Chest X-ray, PA view. Patient: 31 years old, sex M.
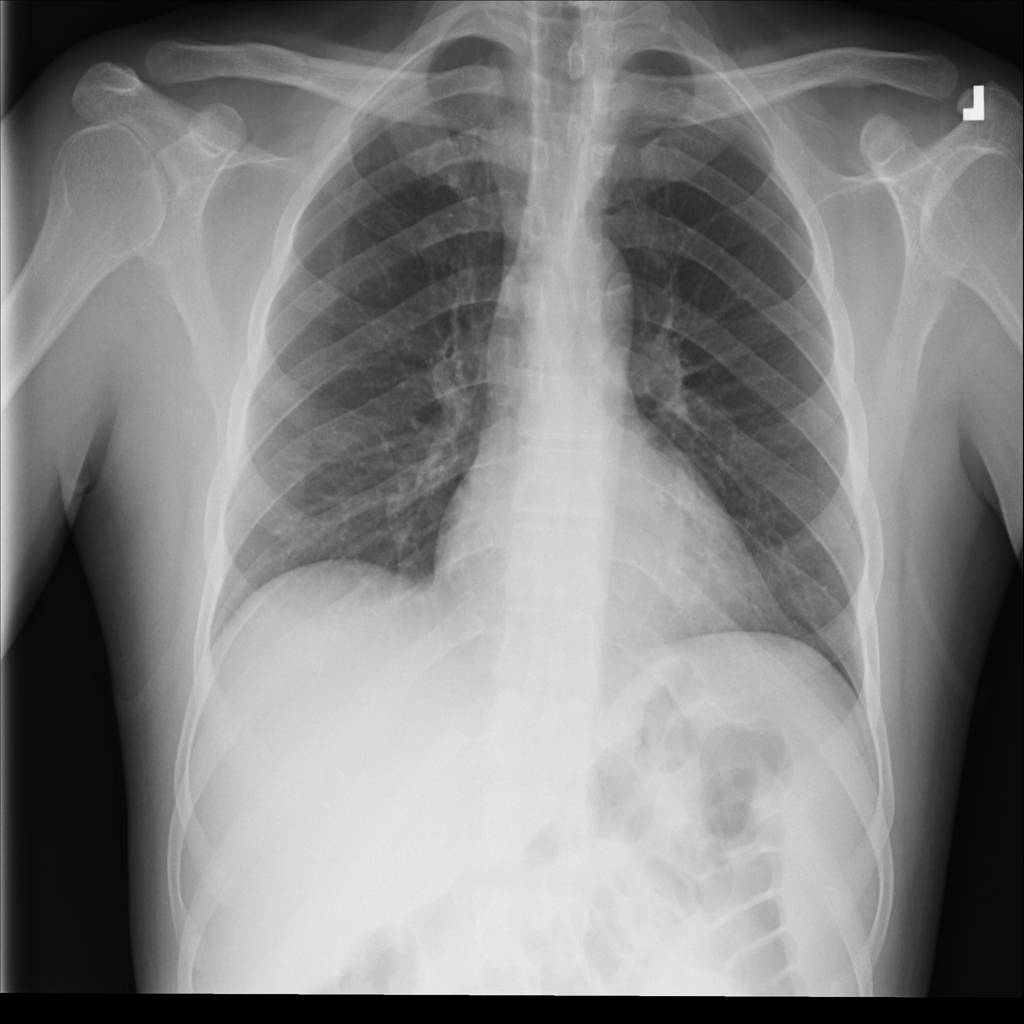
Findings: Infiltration